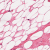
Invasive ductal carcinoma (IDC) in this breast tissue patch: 0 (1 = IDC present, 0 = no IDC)